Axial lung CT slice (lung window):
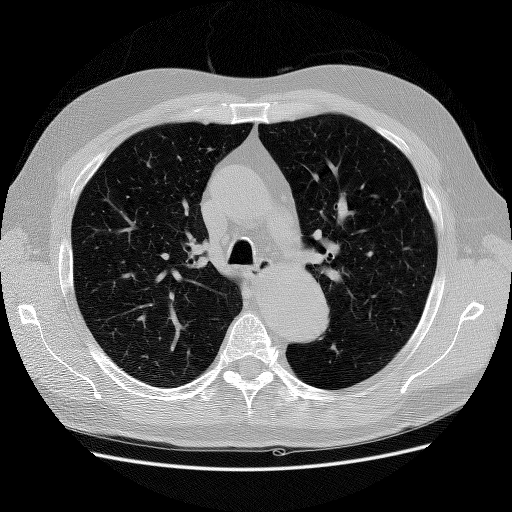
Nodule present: no